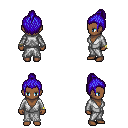
a pixel art fantasy rpg character, female body template, human, dark skin, white robe, magenta pants, blue short topknot hairstyle, bracelets, four views (front, back, left, right), 2x2 character sprite sheet, small pixel art, hard edges, no anti-aliasing